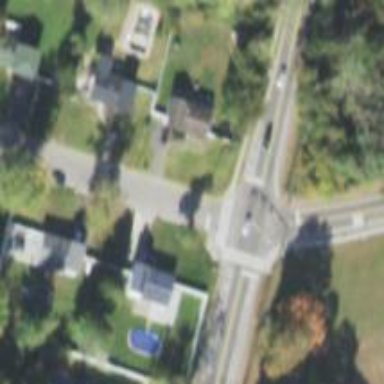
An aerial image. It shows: Marked road crossing.